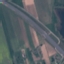
Land use / land cover class: Highway